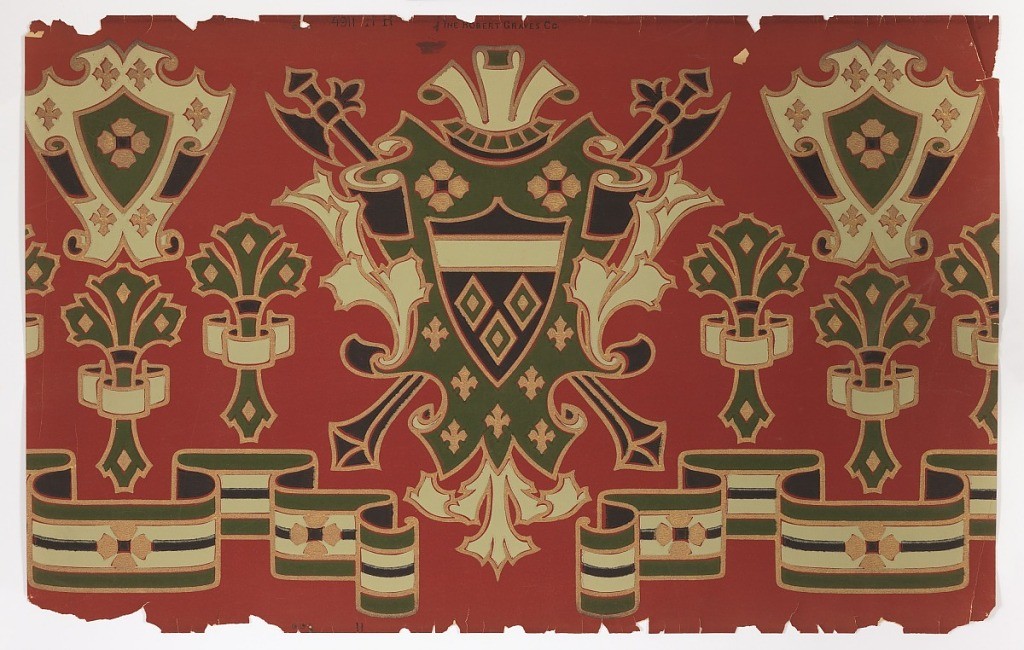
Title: Ribbon and Shield Decoration
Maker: Robert Graves Co., New York, New York
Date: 1907
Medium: Machine-printed paper
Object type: Frieze
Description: Large-scale coats of arms on shield, alternating with fleur de lis. Below this is a folded ribbon motif. Printed in black, white and gold on bright red ground.